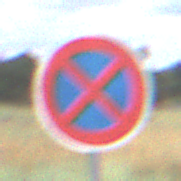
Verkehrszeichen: AbsolutesHalteverbot
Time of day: Midday
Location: Outdoor (Nature)
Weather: PartlyCloudy
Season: NotSpecified
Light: Natural